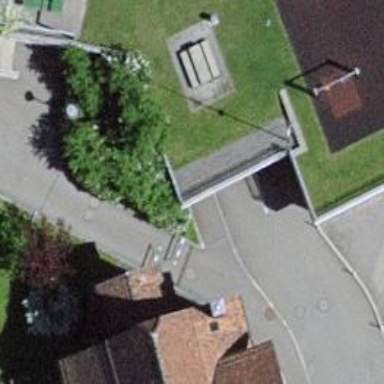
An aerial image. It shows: Cycle barrier.